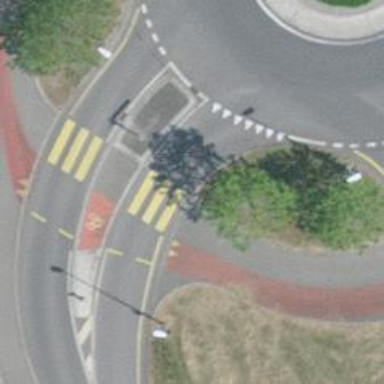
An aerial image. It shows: Kerb serving as barrier.